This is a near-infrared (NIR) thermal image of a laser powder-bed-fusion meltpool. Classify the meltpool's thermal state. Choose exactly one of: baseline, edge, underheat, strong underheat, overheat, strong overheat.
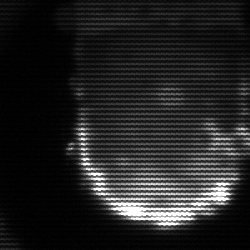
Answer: baseline